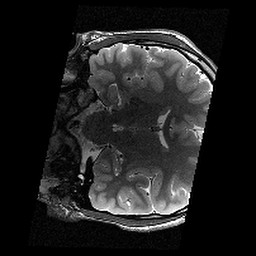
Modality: T2w
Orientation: coronal
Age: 12
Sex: male
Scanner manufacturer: siemens
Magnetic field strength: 3 T
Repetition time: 9.23 s
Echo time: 0.067 s